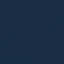
Land use / land cover class: SeaLake